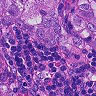
Metastatic tissue present: yes